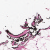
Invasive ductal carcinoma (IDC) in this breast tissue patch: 0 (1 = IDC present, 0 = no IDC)